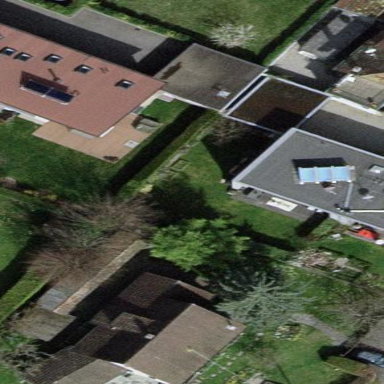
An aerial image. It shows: Garden enclosed by fence.